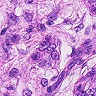
Metastatic tissue present: yes